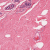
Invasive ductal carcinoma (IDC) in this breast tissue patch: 0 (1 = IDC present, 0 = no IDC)